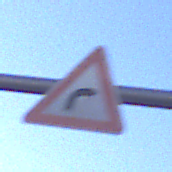
Verkehrszeichen: KurveRechts
Umgebung: Outdoor, Nature
Tageszeit: SunriseSunset
Wetter: Clear
Licht: Natural
Jahreszeit: NotSpecified
Kontrast: LowContrast